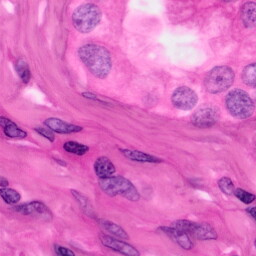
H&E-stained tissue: Pancreatic